Field crop: tomato
Growth stage: 1
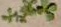
Species: portulaca